Field crop: maize
Growth stage: 2
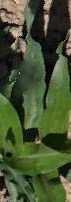
Species: maize